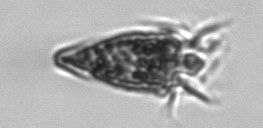
Label: Strombidium_tintinnodes